Question: Is that possible to define a text which to be shown in ActionBar along with icon?

Is that a text or just an image?
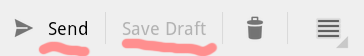
Answer: Use 'android:showAsAction="ifRoom|withText"' to show the menu title along with the icon.